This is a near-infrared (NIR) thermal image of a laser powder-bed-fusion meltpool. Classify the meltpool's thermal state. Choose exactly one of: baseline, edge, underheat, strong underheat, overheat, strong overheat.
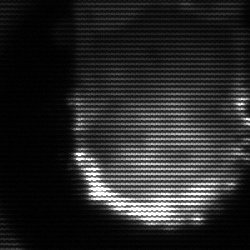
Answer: baseline